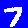
Digit: 7